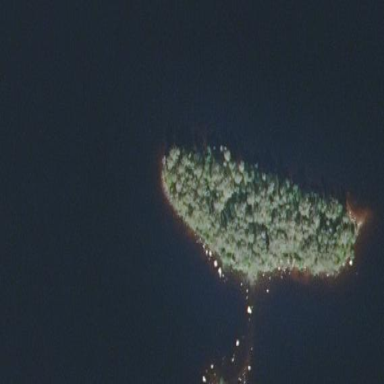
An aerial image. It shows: Islet.